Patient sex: M
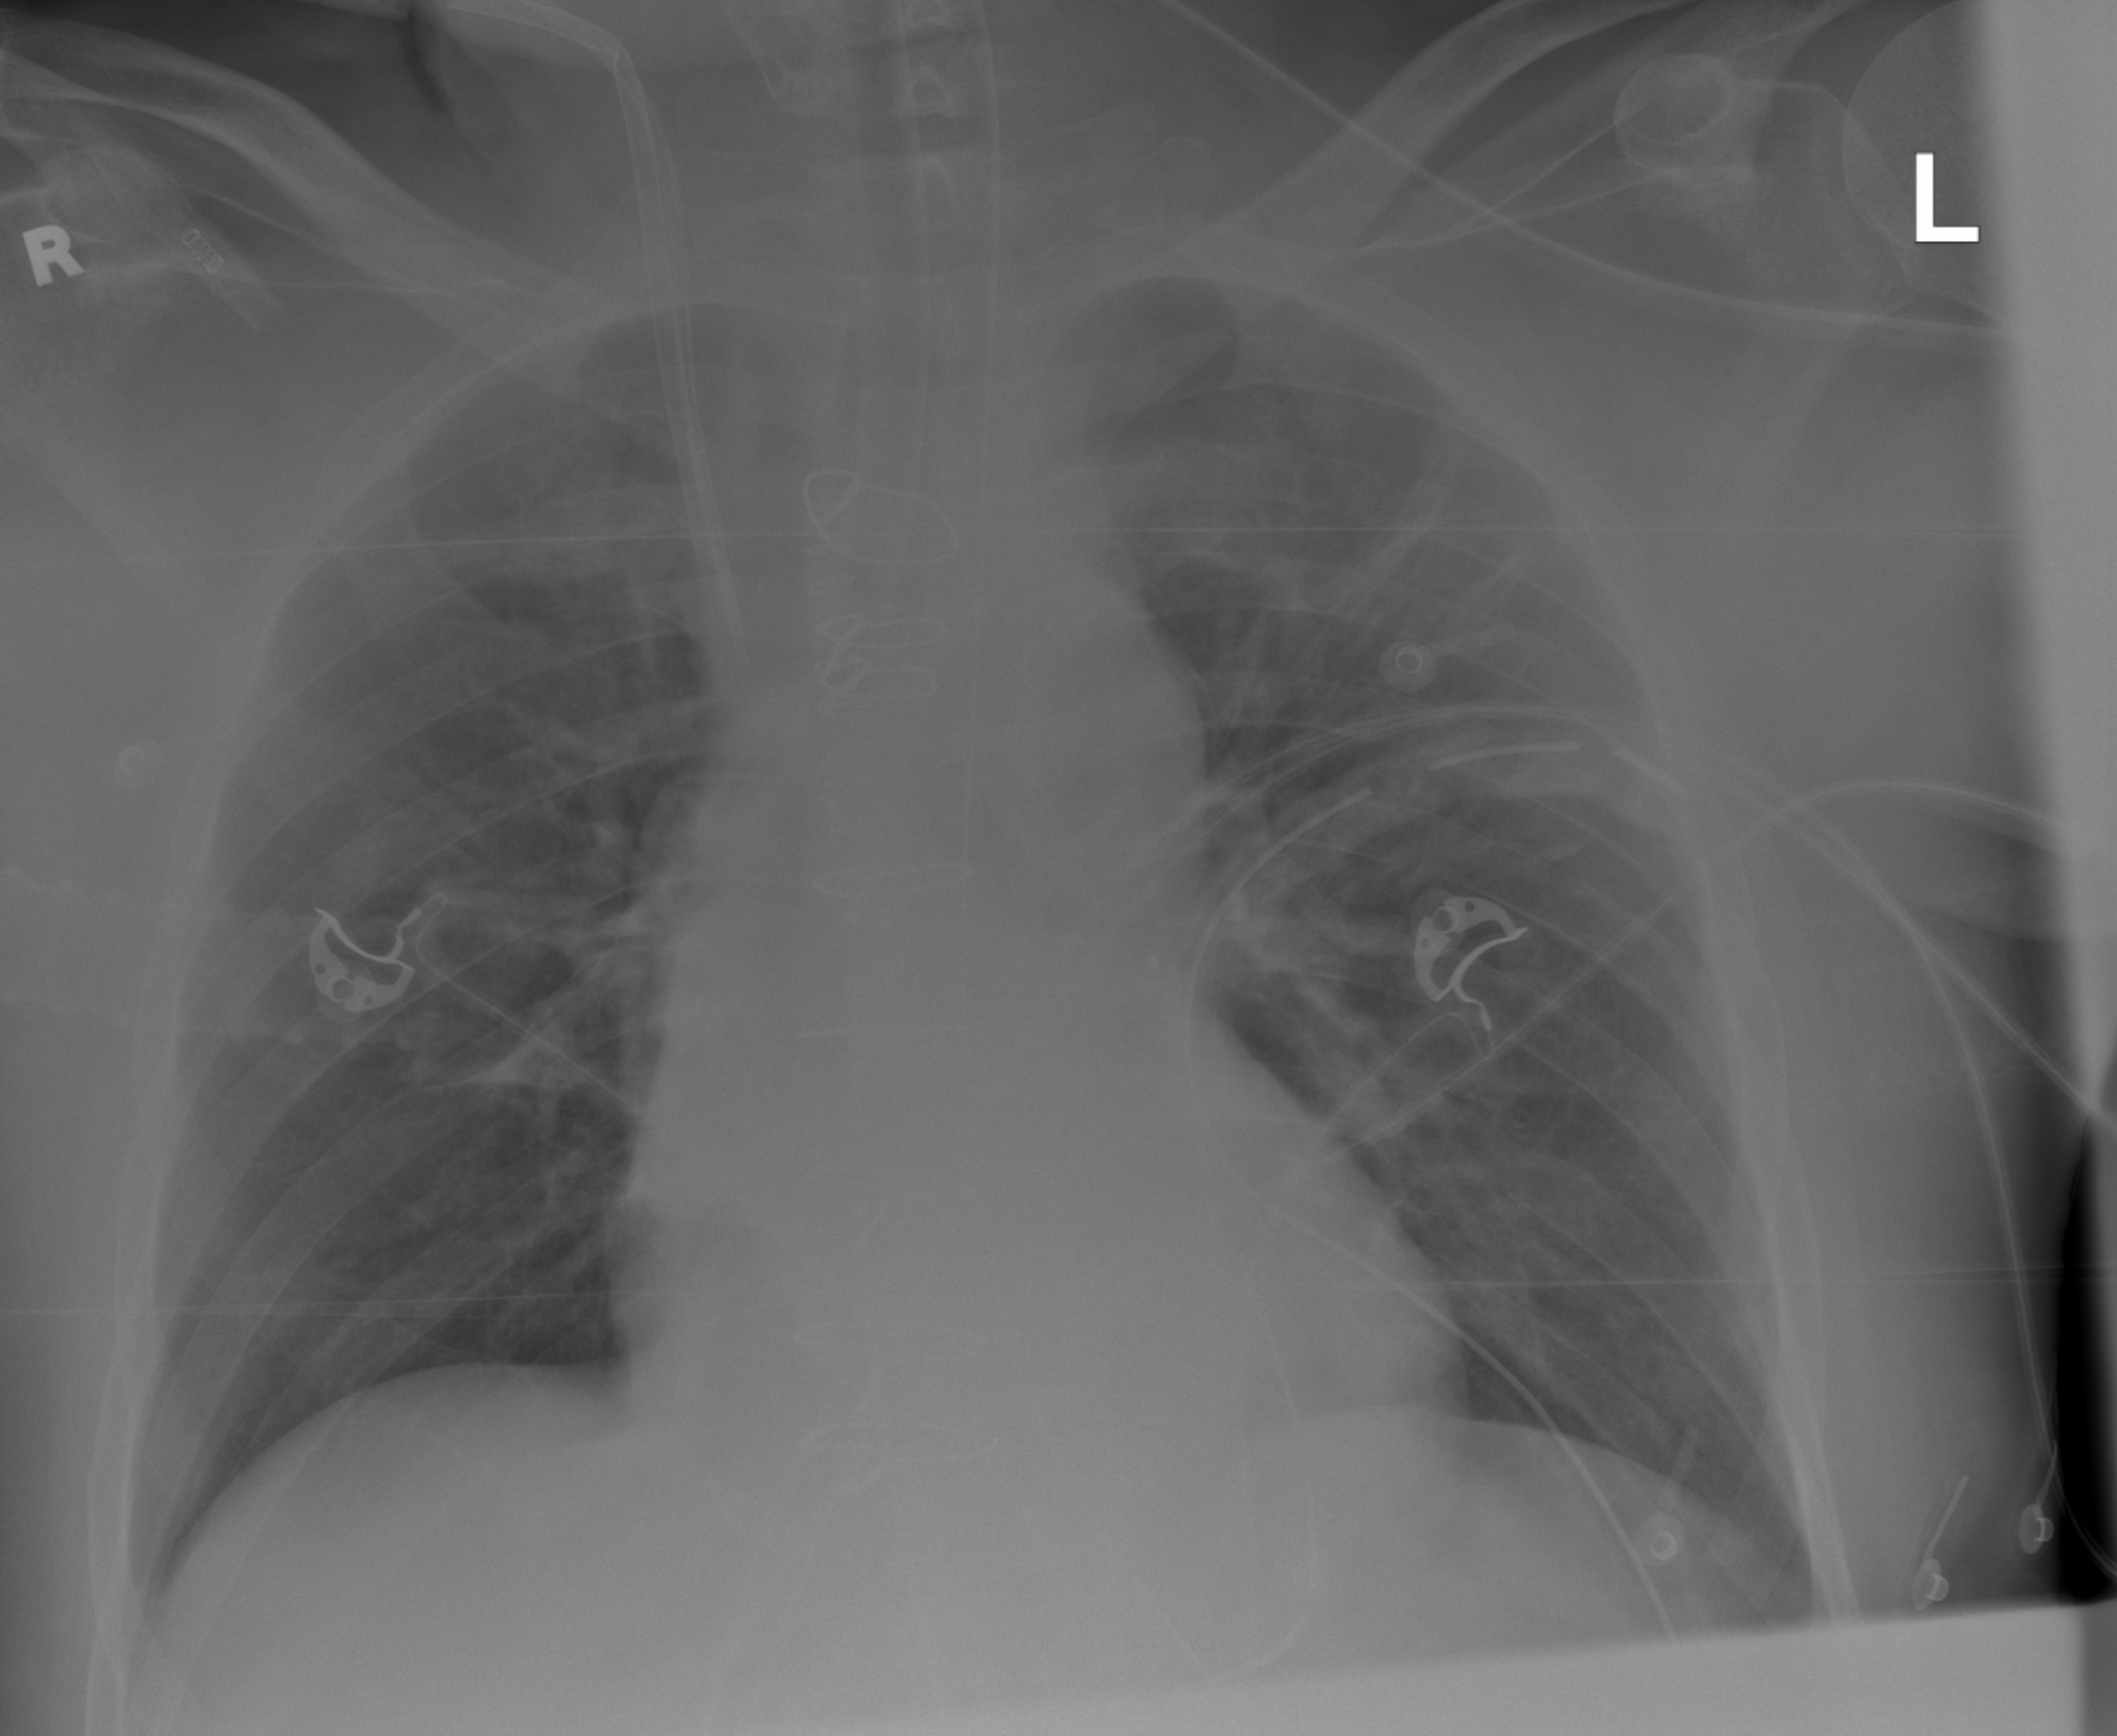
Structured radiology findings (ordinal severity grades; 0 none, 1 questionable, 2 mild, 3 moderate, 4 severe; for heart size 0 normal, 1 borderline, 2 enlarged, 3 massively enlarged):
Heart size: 0
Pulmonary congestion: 0
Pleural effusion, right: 0
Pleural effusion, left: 0
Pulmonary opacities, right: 0
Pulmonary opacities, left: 0
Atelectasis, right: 2
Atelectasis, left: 2